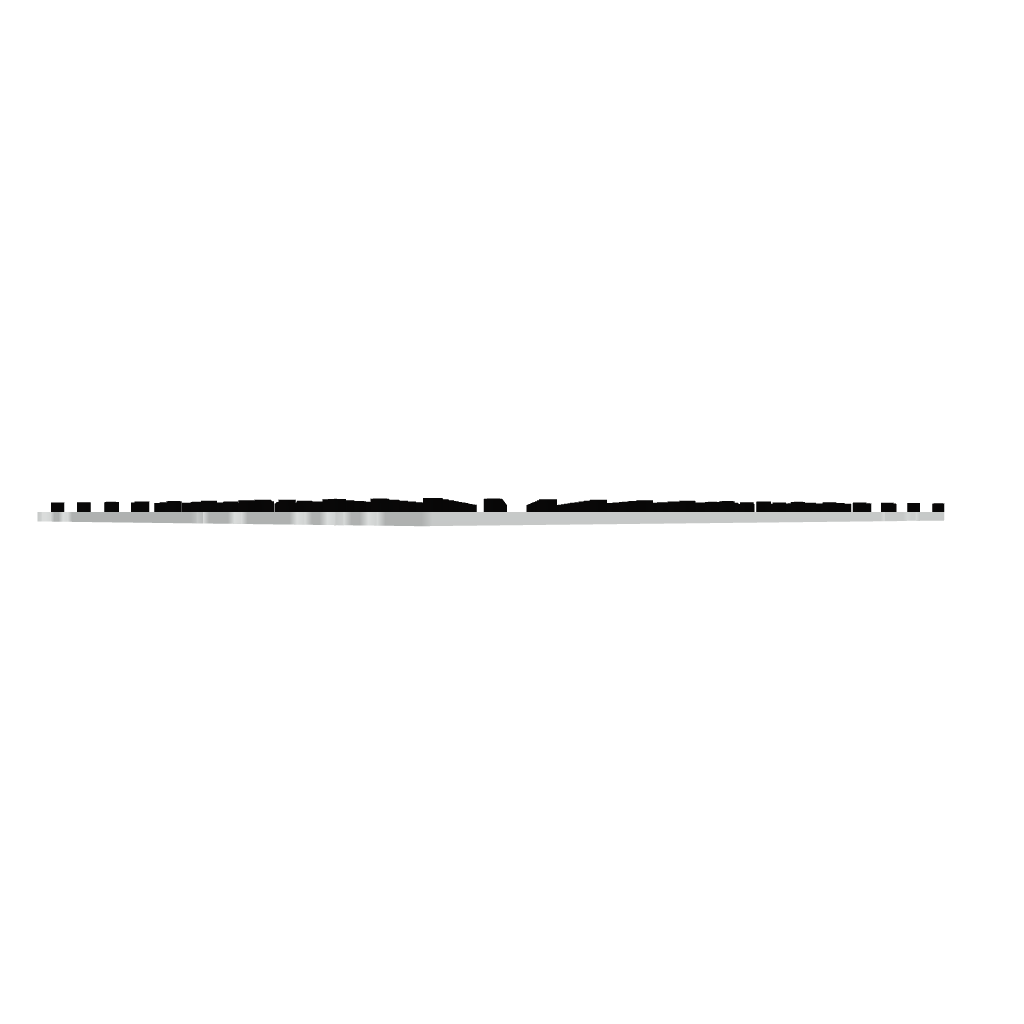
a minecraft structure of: large Ubuntu human logo